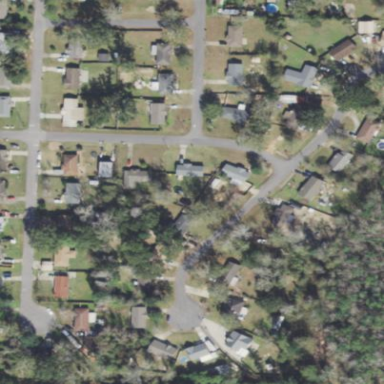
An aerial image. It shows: Residential area consisting of single-family homes.